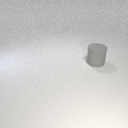
large gray rubber cylinder